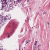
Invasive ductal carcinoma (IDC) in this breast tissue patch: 1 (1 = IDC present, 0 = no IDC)